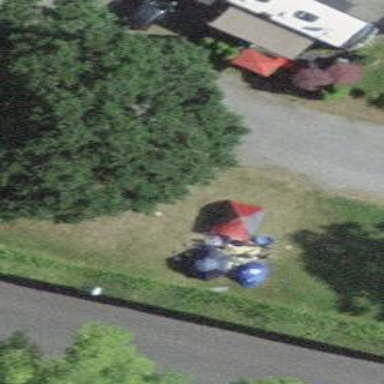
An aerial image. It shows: Camping pitch for tourists.